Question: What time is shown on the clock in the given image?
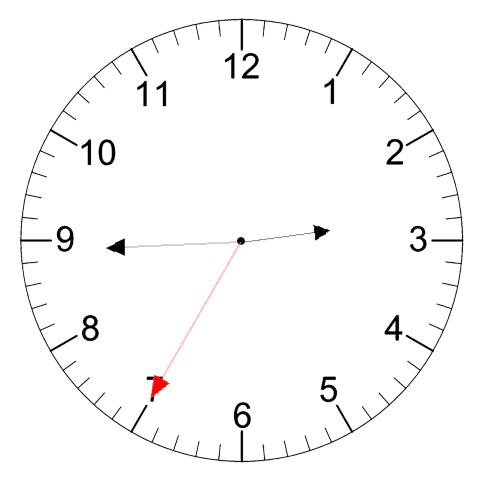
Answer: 02:44:35